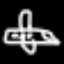
Label: airplane